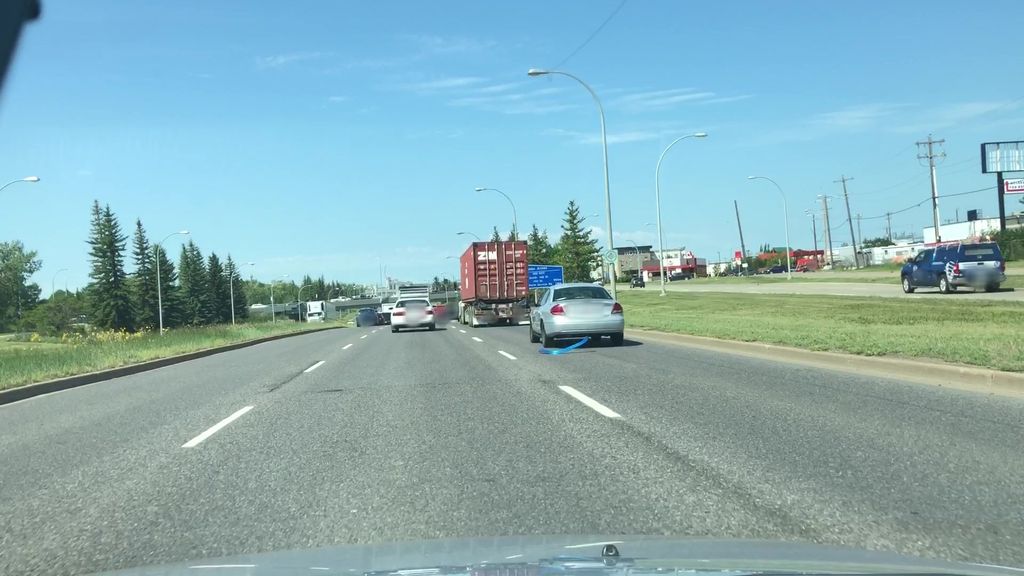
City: edmonton